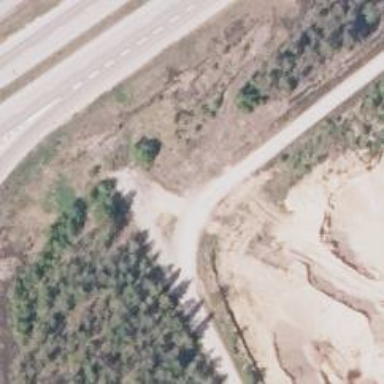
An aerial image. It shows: Unclassified road.